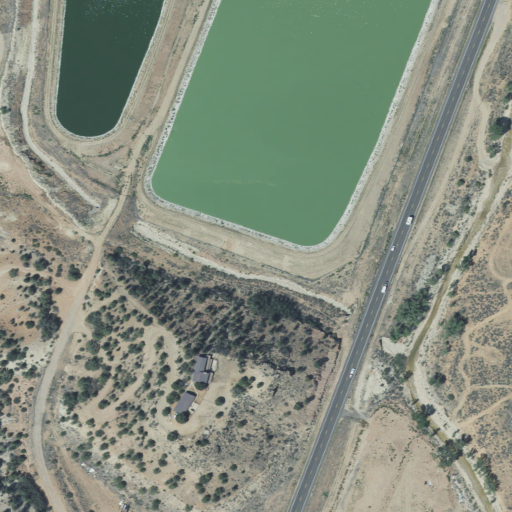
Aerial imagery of valley in Utah named Long Valley containing shrub, open water, evergreen forest, open development, and low intensity development